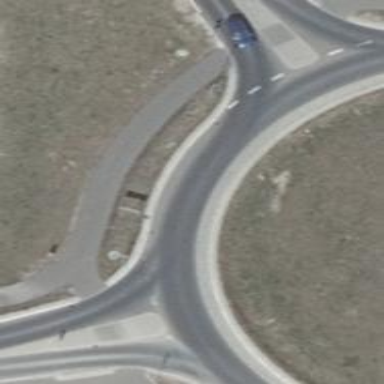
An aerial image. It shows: Tertiary road made of asphalt leading to roundabout junction.